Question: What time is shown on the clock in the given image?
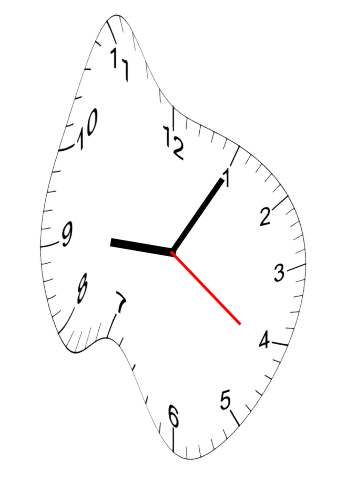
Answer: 09:05:21